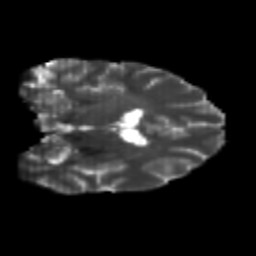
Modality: T2w
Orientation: coronal
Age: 20
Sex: male
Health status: healthy
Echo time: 0.074 s